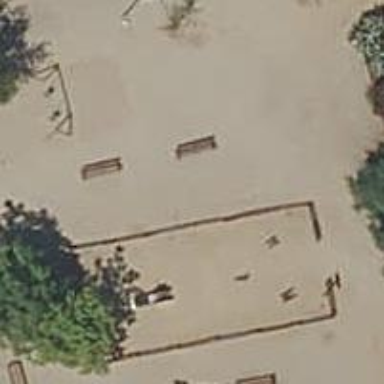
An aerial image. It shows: Playground area for leisure activities on the land.